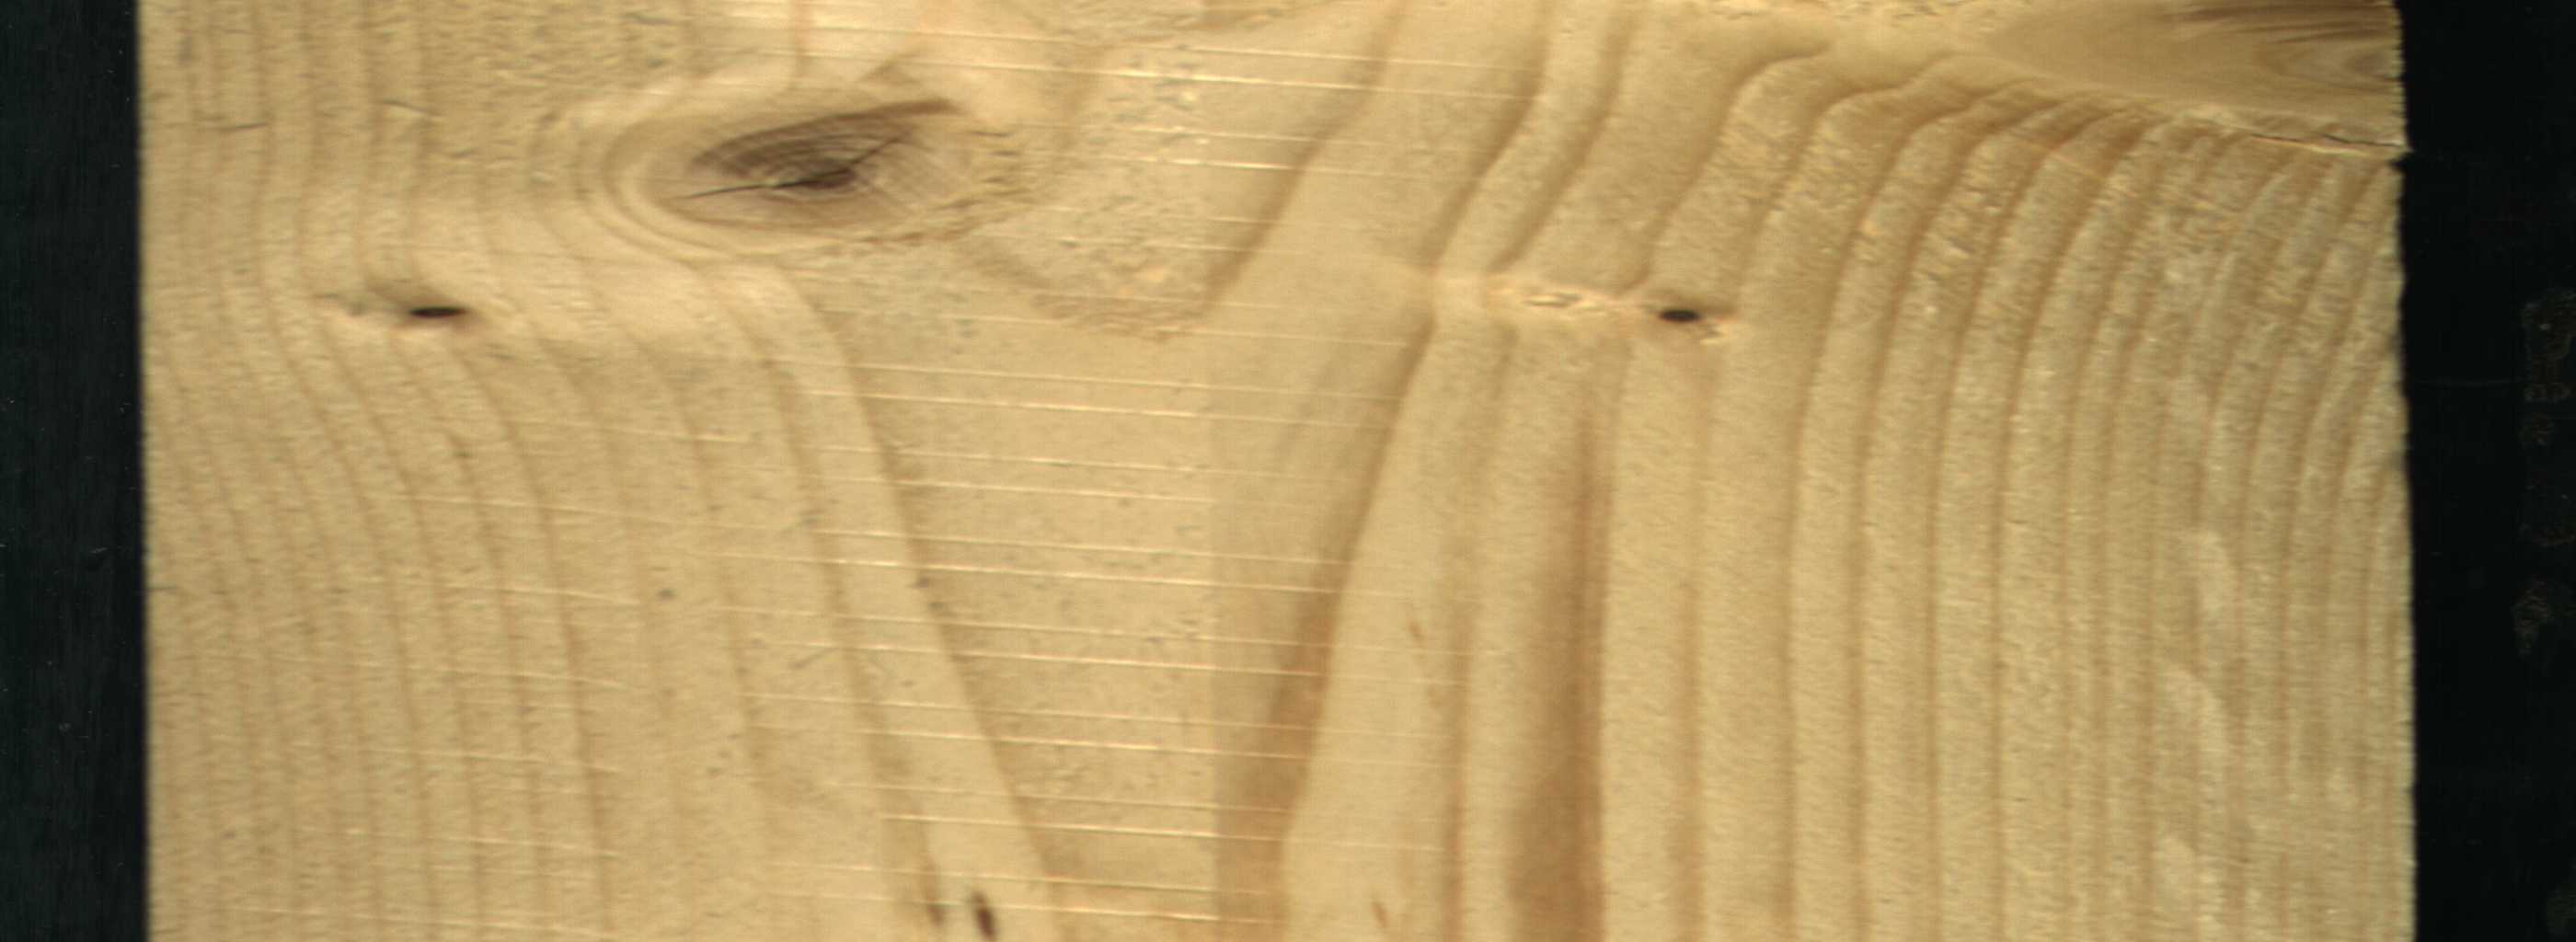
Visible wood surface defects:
knot_with_crack
Dead_Knot
Live_Knot
Live_Knot